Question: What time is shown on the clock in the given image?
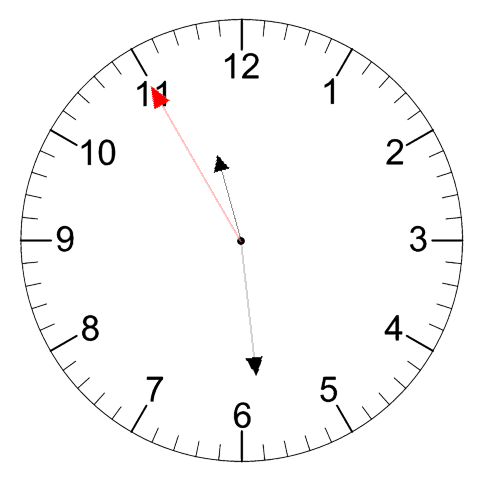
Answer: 11:28:55